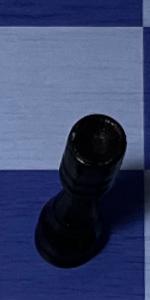
Label: Rook_Black